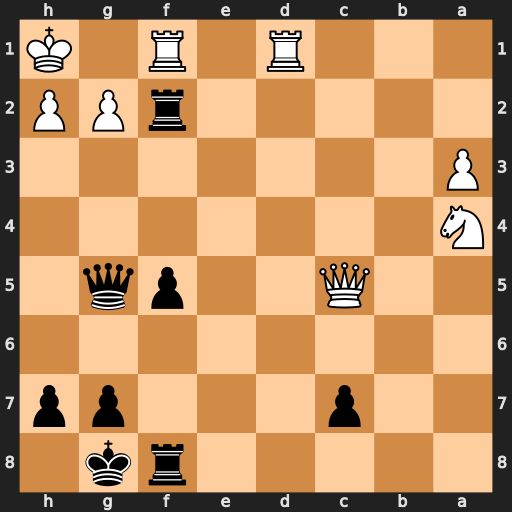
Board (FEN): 5rk1/2p3pp/8/2Q2pq1/N7/P7/5rPP/3R1R1K
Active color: b
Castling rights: -
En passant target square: -
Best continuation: Qxg2#